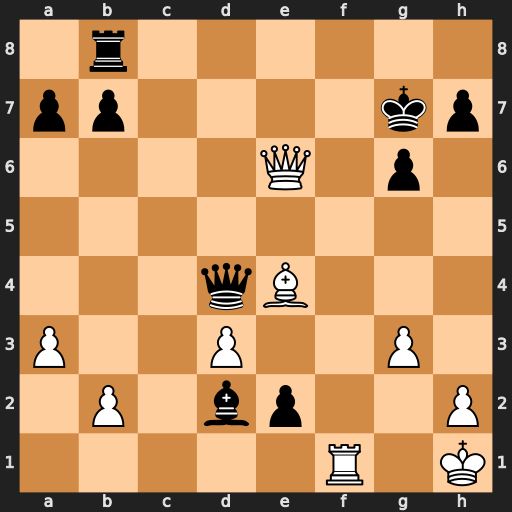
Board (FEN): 1r6/pp4kp/4Q1p1/8/3qB3/P2P2P1/1P1bp2P/5R1K
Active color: w
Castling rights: -
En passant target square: -
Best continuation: Rf7+ Kh8 Rxh7+ Kxh7 Qxg6+ Kh8 Qh7#